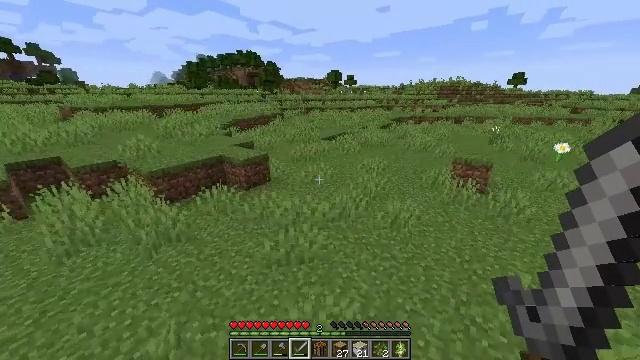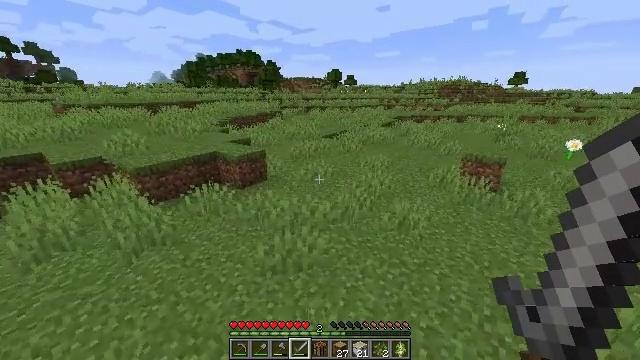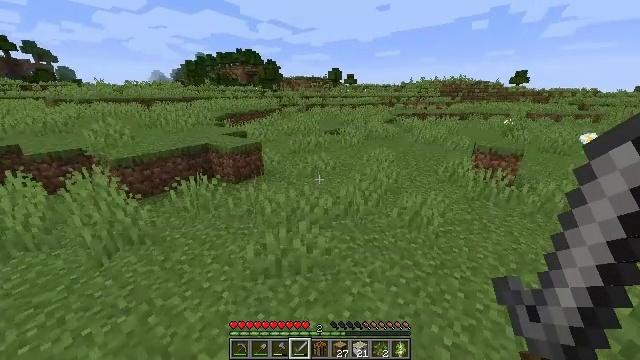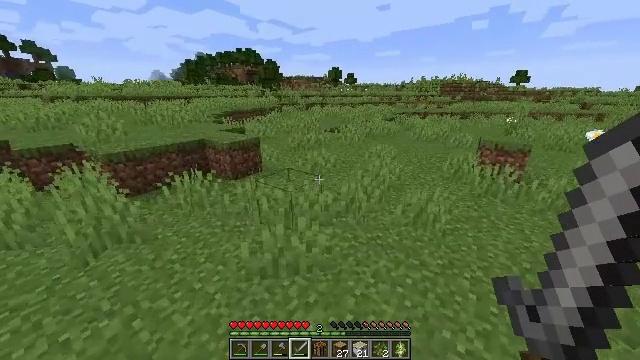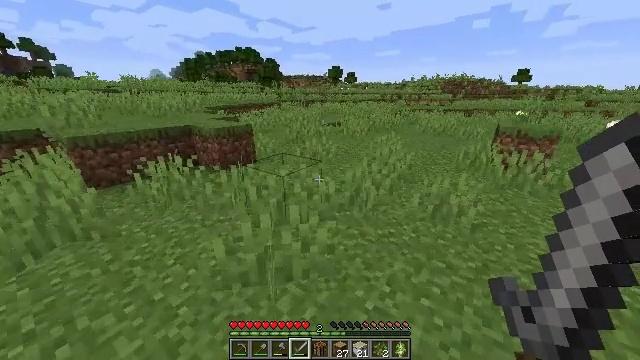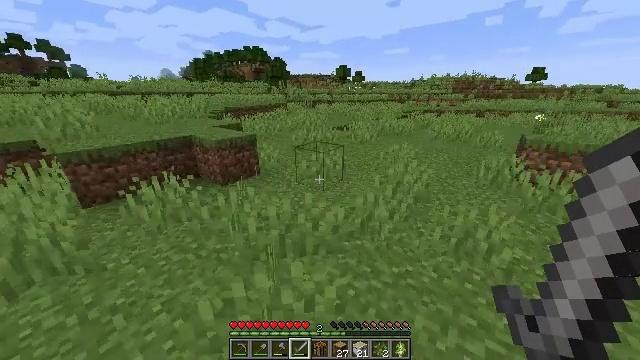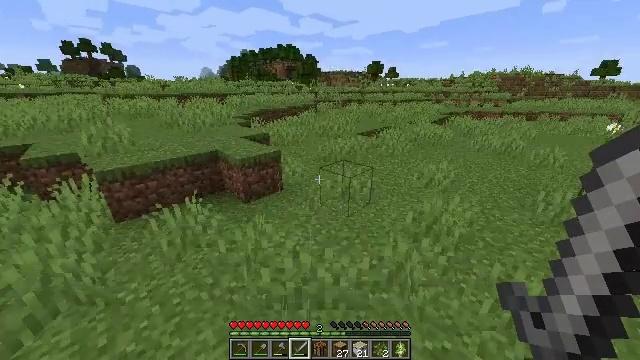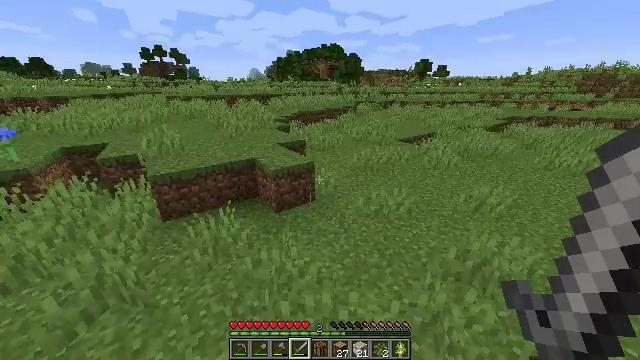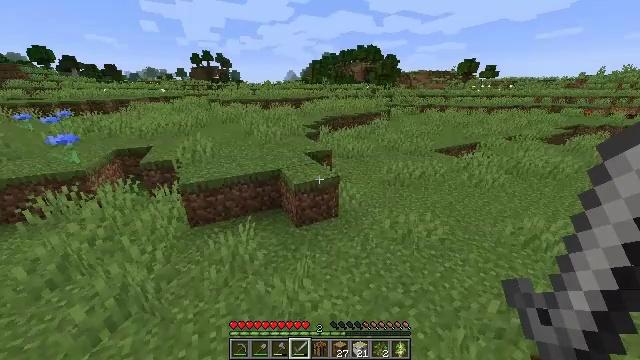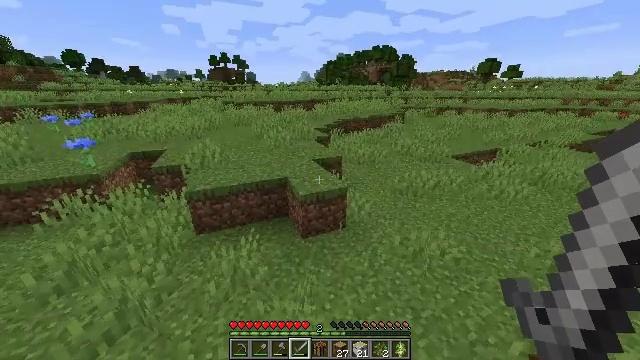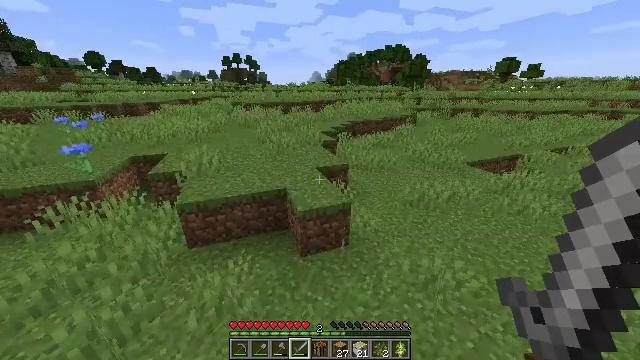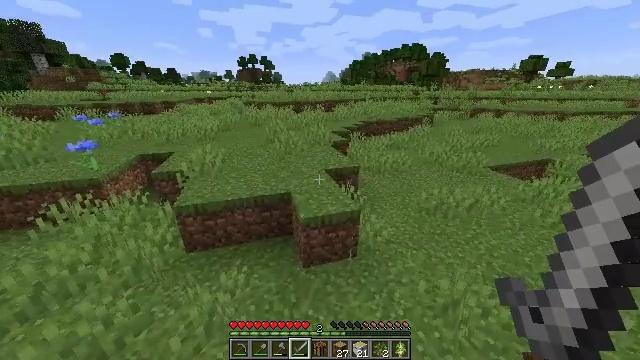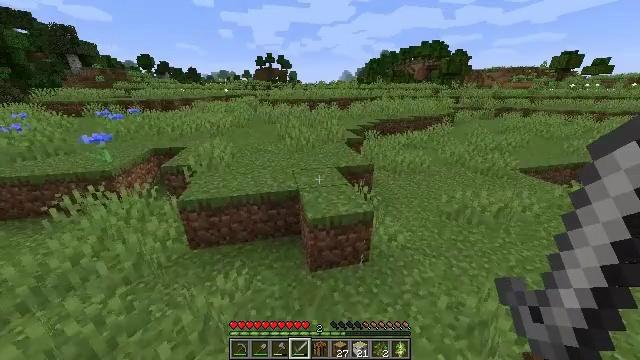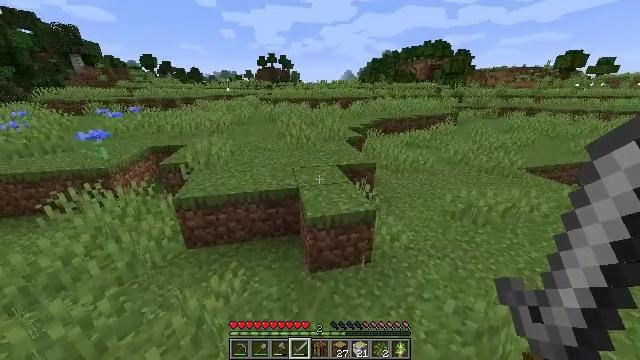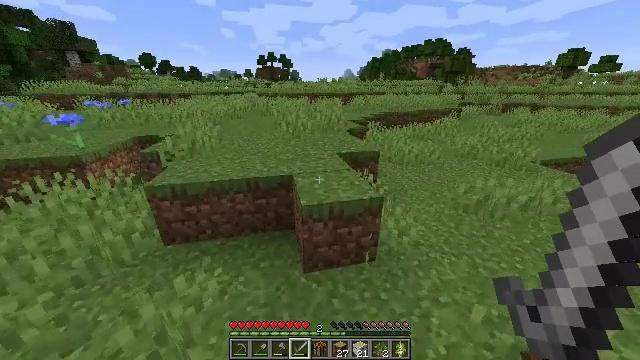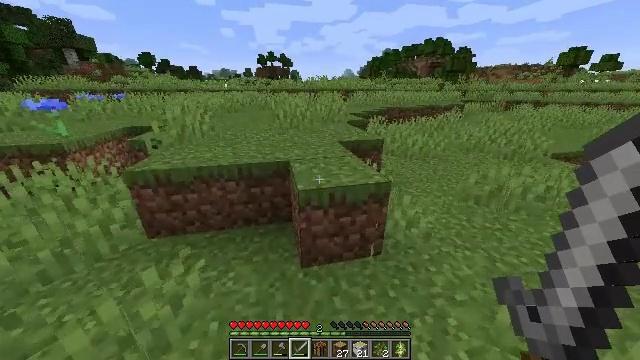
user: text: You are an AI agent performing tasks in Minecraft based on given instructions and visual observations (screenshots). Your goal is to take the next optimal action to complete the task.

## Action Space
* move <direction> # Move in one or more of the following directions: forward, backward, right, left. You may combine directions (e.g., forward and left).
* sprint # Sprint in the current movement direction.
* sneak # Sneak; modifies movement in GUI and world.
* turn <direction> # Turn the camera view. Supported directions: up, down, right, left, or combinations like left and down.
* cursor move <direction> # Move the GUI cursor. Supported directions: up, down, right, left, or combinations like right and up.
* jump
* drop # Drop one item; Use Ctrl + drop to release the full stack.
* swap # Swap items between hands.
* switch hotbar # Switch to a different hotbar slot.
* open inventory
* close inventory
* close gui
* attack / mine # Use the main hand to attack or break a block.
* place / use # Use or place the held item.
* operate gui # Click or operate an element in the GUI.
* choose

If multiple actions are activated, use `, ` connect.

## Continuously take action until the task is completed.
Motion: motion action
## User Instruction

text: Mine the yellow bed to pick it up.
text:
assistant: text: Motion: move forward, sprint, jump
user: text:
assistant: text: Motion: move forward, sprint, jump
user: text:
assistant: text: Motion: move forward, sprint, jump
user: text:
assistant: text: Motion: move forward, sprint, jump
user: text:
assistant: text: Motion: move forward, sprint, turn left, jump
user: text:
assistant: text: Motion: move forward, sprint, turn left, jump
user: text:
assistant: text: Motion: move forward, sprint, turn left, jump
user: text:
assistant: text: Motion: move forward and move left, sprint, turn left, jump
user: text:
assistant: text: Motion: move forward and move left, sprint, turn left, jump
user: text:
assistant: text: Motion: move forward and move left, sprint, turn left, jump
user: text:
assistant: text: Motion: move forward and move left, sprint, turn left, jump
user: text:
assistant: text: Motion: move forward and move left, sprint, turn left, jump
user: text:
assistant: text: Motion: move forward and move left, sprint, jump
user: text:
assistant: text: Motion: move forward and move left, sprint, jump
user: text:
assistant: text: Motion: move forward and move left, sprint, jump
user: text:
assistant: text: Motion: move forward and move left, sprint, jump
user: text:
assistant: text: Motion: move forward and move left, sprint, jump
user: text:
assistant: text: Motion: move forward and move left, sprint, jump
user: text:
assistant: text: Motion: move forward, sprint, jump
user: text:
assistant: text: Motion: move forward, sprint, jump
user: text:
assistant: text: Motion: move forward, sprint, jump
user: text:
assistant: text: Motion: move forward, sprint, jump
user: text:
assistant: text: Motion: move forward, sprint, jump
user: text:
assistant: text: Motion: move forward, sprint, jump
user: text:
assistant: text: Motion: move forward, sprint, jump
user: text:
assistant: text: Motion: move forward, sprint, jump
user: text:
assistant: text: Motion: move forward, sprint, turn left, jump
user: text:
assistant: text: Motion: move forward, sprint, turn left, jump
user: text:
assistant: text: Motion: move forward, sprint, turn left, jump
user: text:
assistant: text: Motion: move forward, sprint, turn left, jump